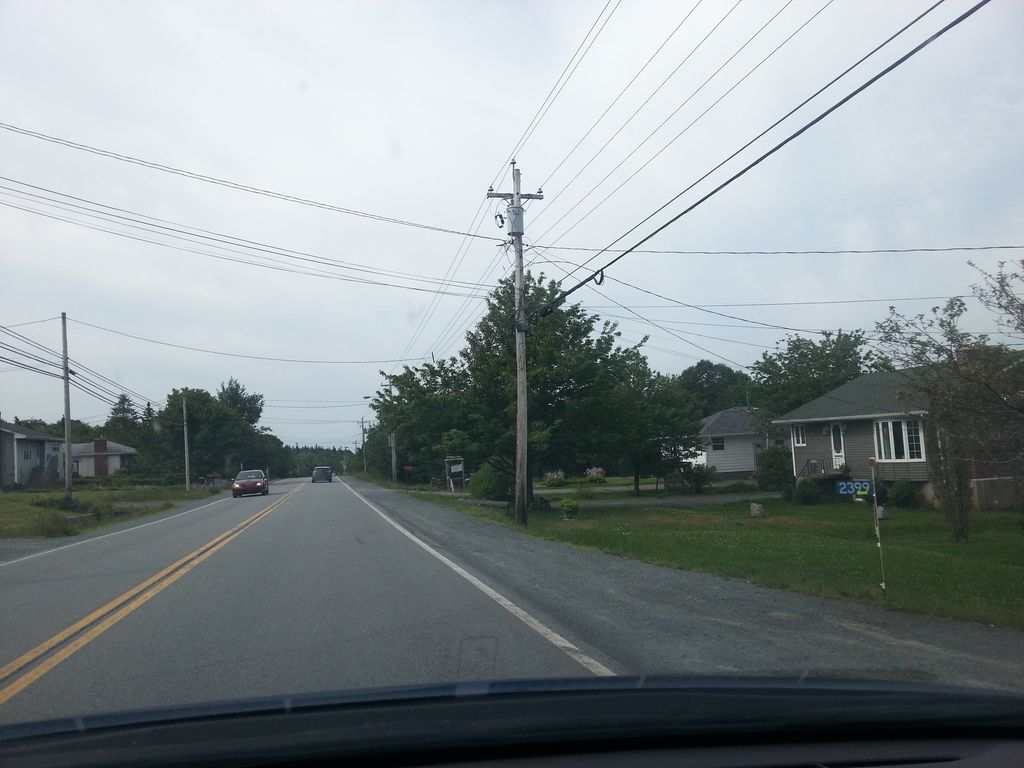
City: halifax